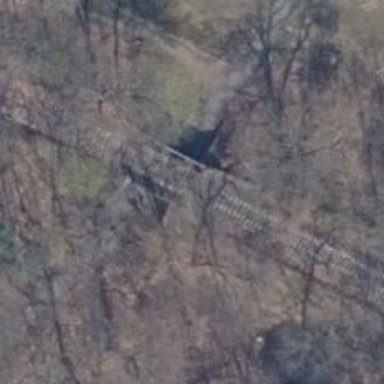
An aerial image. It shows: Disused railway bridge.